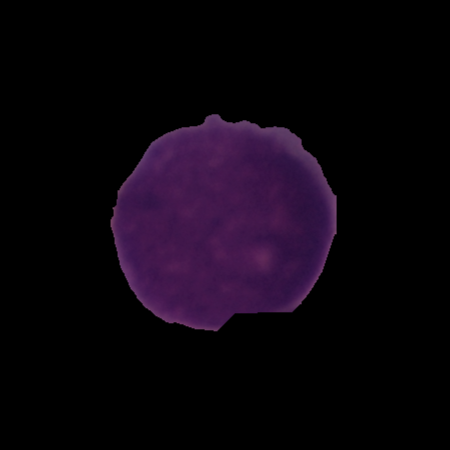
Label: cancer